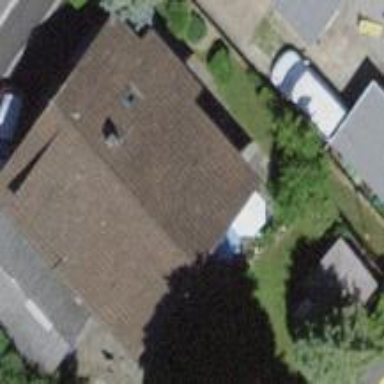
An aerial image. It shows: Detached building.